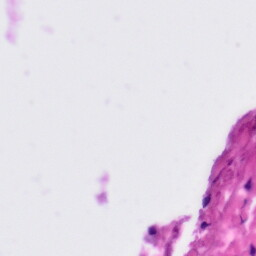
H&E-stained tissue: Tonsil